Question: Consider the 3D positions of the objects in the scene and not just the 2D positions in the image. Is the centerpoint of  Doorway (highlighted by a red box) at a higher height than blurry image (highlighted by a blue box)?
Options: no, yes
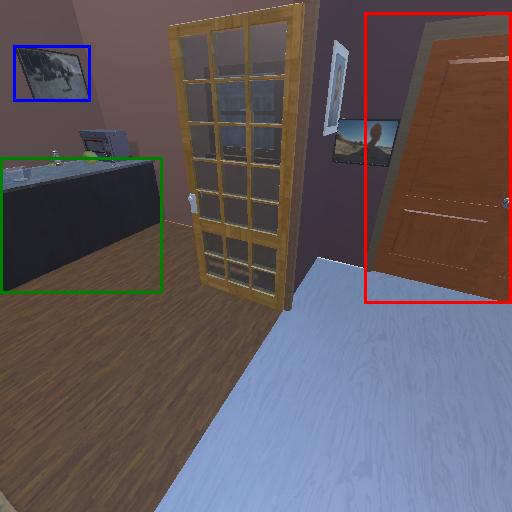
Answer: no